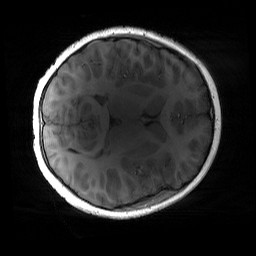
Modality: T1w
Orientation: axial
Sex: male
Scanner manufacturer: siemens
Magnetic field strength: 3 T
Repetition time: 1.9 s
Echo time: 0.00243 s